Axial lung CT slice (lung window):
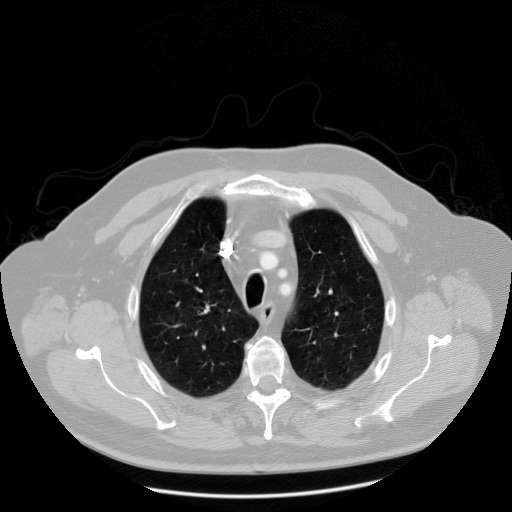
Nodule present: no